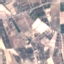
Land use / land cover class: PermanentCrop